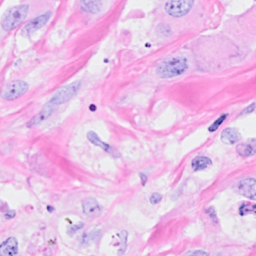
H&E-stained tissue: Breast